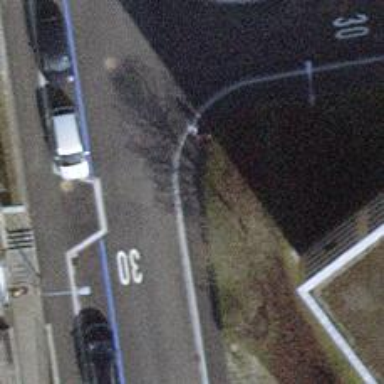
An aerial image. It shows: Kerb serving as barrier.